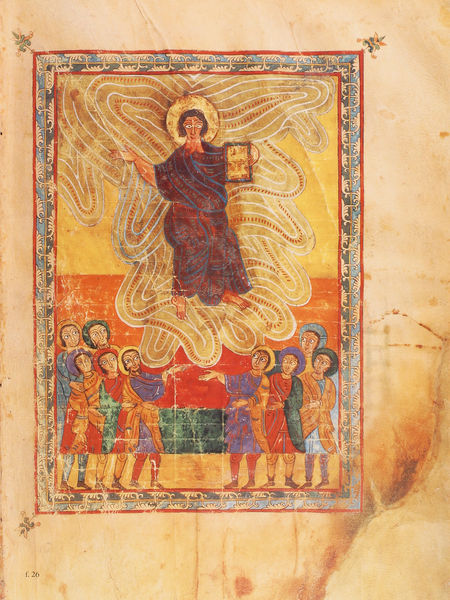
Titel: Beatus-Manuskript
Künstler: Magius
Institution: New York, Pierpont Morgan Library
Schlagwörter: blau, gemälde, himmel, umhang, gelb, grün, menschen, bunt, hüte, kleider, männer, orange, zeichnung, rot, wolke, alt, mützen, blicke, gesicht, rahmen, hände, gold, krug, füße, seitlich, papier, linien, sepia, buch, flammen, seite, mäntel, heiligenschein, christus, jesus, mittelalter, segen, erscheinung, heiliger, umhänge, jünger, goldgrund, auferstehung, handschrift, himmelfahrt, heiligenscheine, apostel